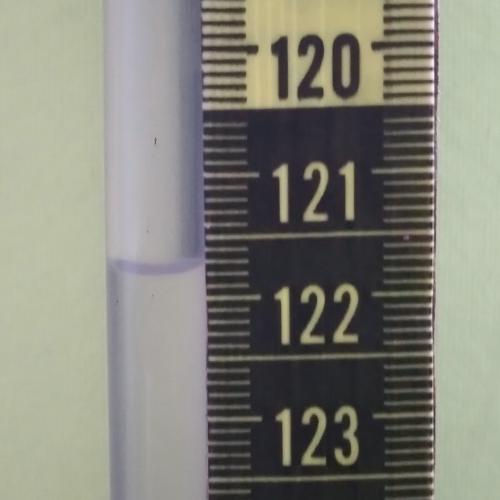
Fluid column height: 121.7 cm